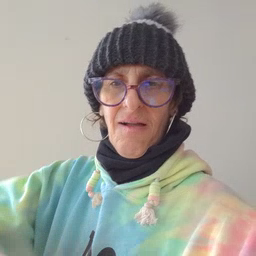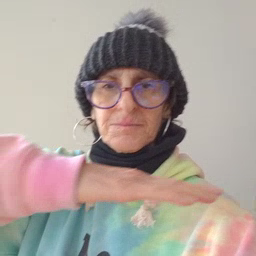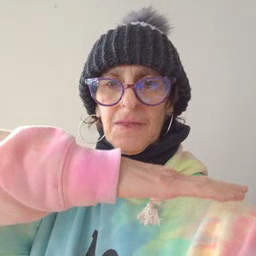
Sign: table